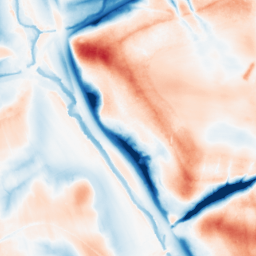
Category: trend_removal
Decomposition family: local_polynomial
Decomposition parameters: window_size: 51
degree: 1
Upsampling method: linear_exact
Upsampling parameters: scale: 8
Upsampling scale: 8